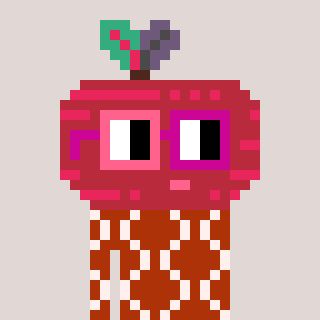
a pixel art character with square pink and red glasses, a beet-shaped head and a hotbrown-colored body on a warm background